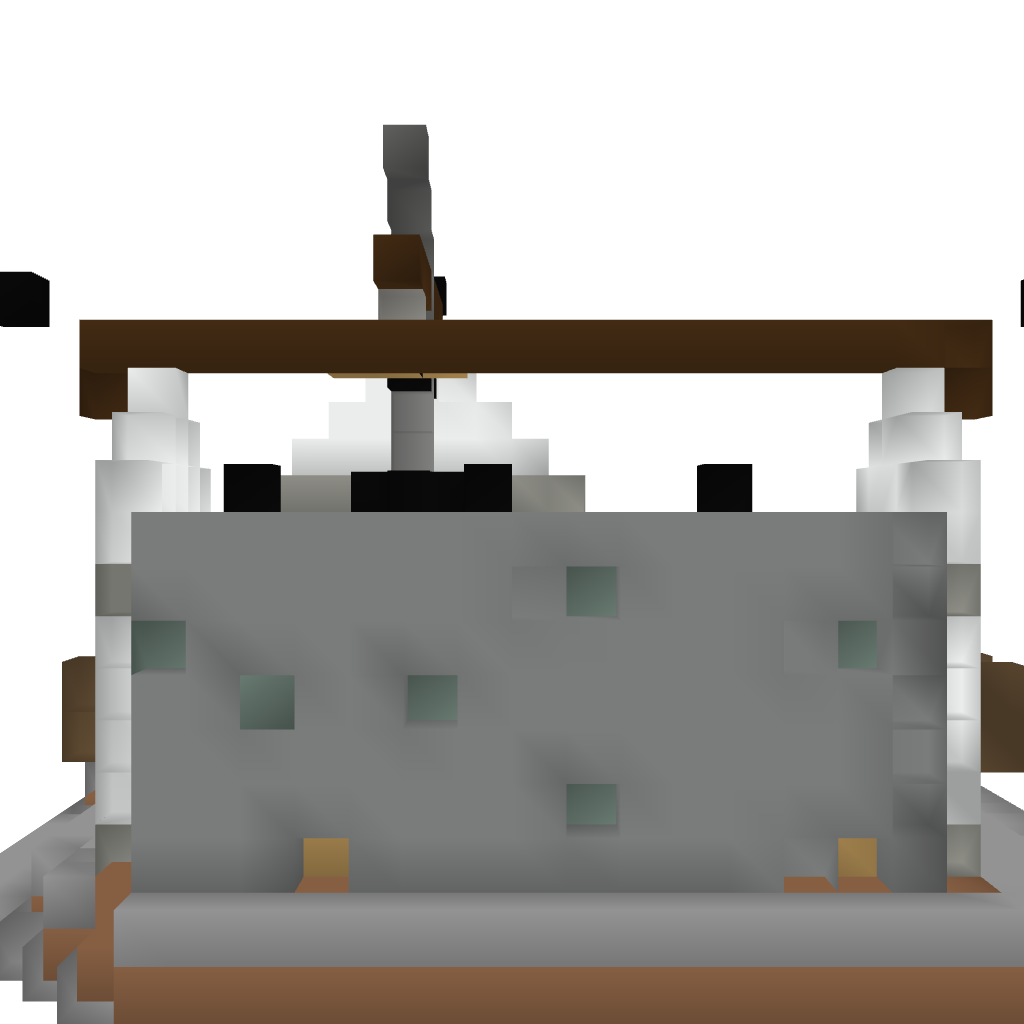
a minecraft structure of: Tudor Style Bakery/Shop